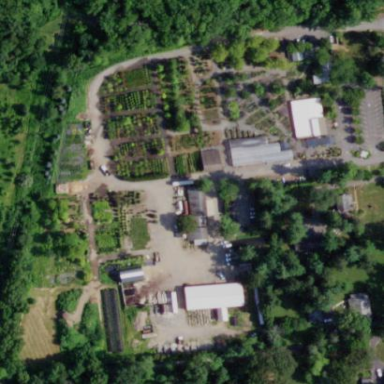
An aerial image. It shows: Garden center shop.